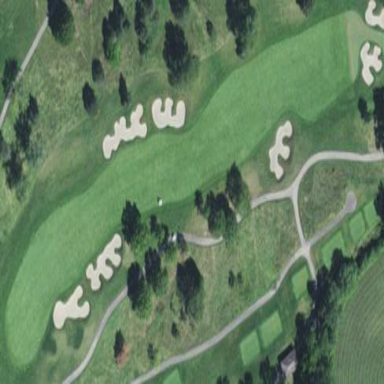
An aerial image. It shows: Grassy area designated as golf fairway.